Question: I've got this code of autocomplete jqueryUI:
'''
.autocomplete({
source: function( request, response ) {
var results = $.getJSON( url, {
term: extractLast( request.term )
}, response );
console.log(results);
},...
'''
The console.log of the var 'results' looks like this:

I need to extract the response or responseText field to test if is empty and popup an error with no matches found. But nothing works to retrieve that field:
'''
results.response
results.getResponse()
results.getResponseHeader()
'''
Neither of these methods works. Thanks
Both of the answers work: It returns my response properly. I can test it.. but it break my autocomplete. I am still looking into it.
> The third variation, the callback, provides the most flexibility, and can be used to connect any data source to Autocomplete. The callback gets two arguments:A request object, with a single property called "term", which refers
to the value currently in the text input. For example, when the user
entered "new yo" in a city field, the Autocomplete term will equal
"new yo".A response callback, which expects a single argument to
contain the data to suggest to the user. This data should be filtered
based on the provided term, and can be in any of the formats described
above for simple local data (String-Array or Object-Array with
label/value/both properties). It's important when providing a custom
source callback to handle errors during the request. You must always
call the response callback even if you encounter an error. This
ensures that the widget always has the correct state.
This is the jquery UI autocomplete documentation about source by callback function. I can't understand why the new version is not working
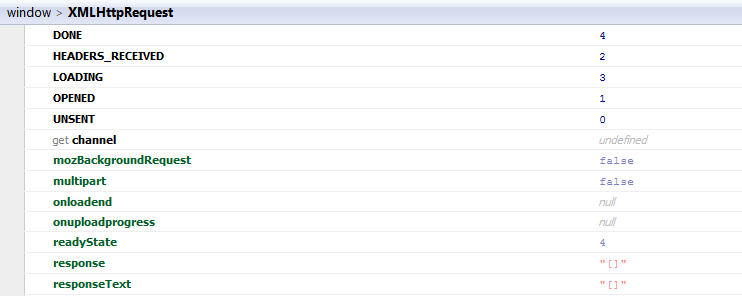
Answer: if you want the response you probably want to do
'''
var results = $.getJSON( url, {
term: extractLast( request.term )
}, function(response) {
console.log(response);
});
'''